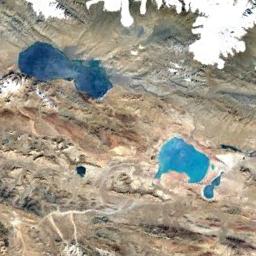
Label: lake